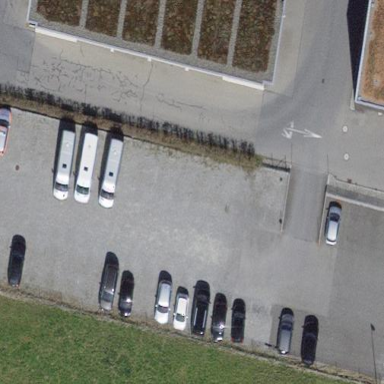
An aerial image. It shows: Parking area with surface.